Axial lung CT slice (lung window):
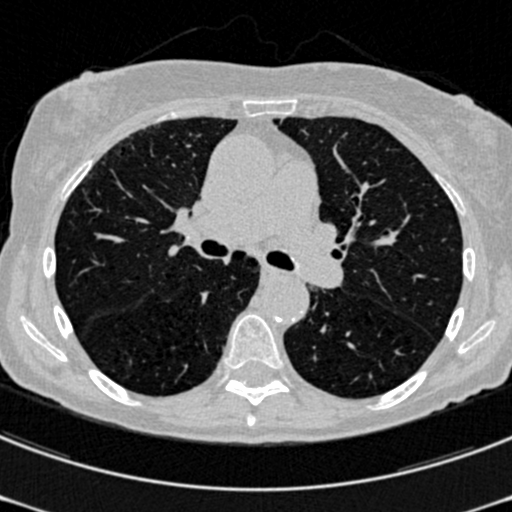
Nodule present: no